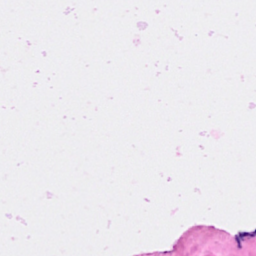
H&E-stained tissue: Breast